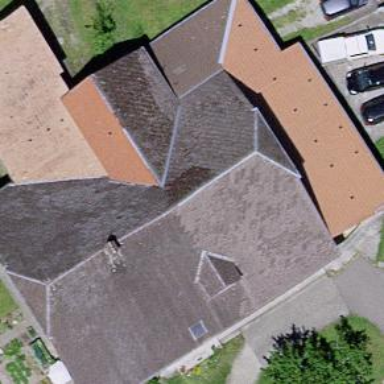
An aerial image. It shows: Farm building.